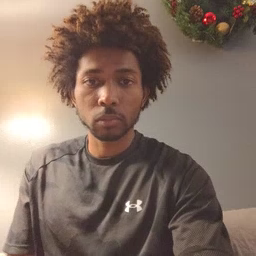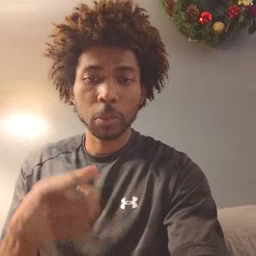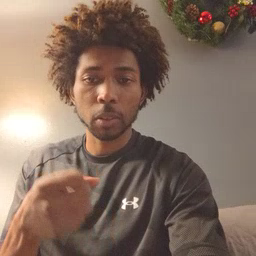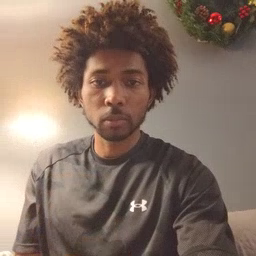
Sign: milk